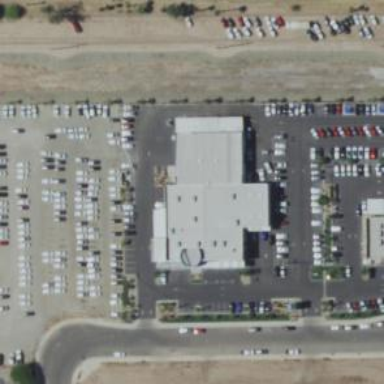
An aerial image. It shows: Car shop building.